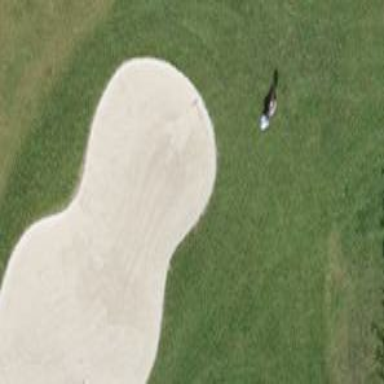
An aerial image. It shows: Golf bunker filled with sandy terrain.